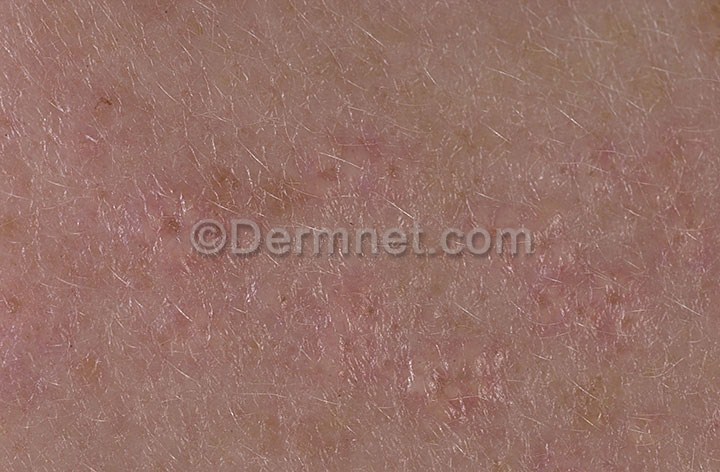
Disease: Seborrheic Keratoses and other Benign Tumors